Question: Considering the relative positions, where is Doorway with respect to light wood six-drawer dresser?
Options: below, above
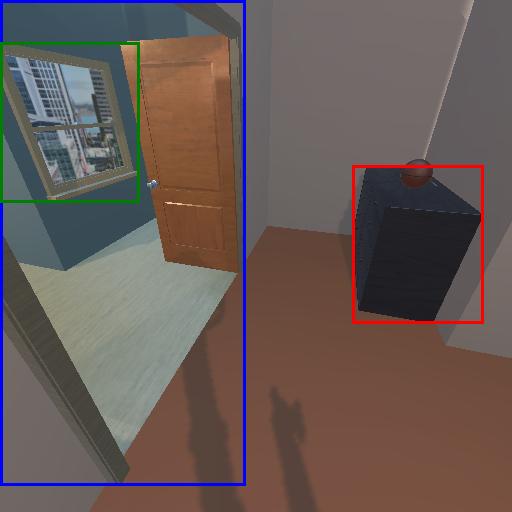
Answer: below